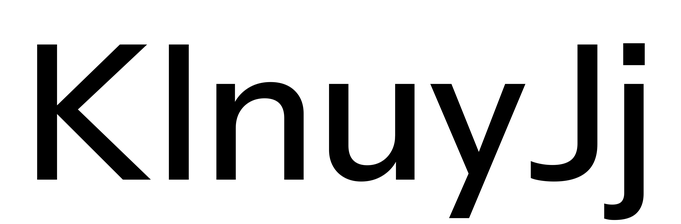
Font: InstrumentSans_Medium